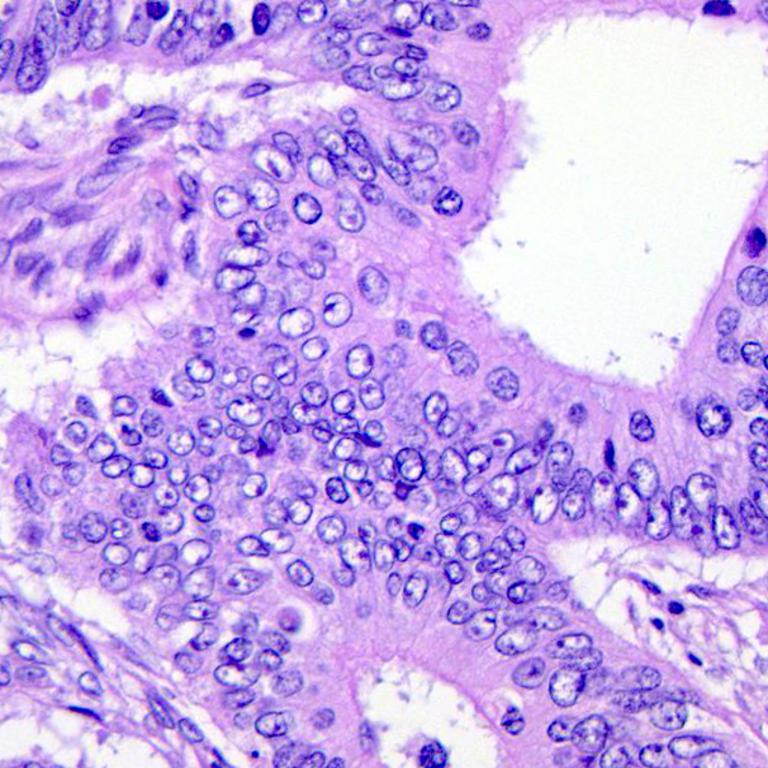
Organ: colon
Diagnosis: adenocarcinomas